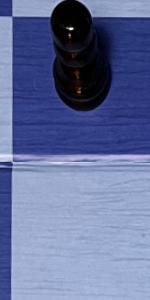
Label: Empty